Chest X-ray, AP view. Patient: 27 years old, sex F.
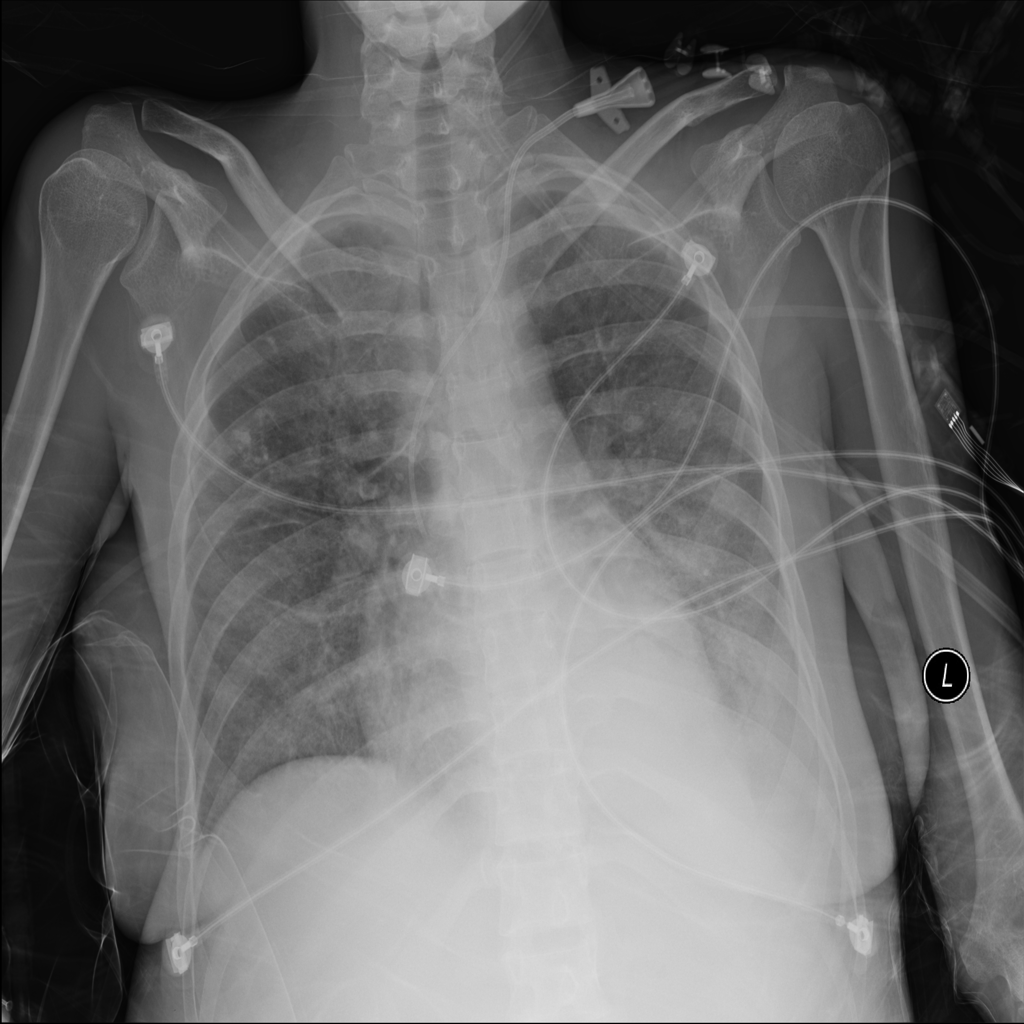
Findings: Atelectasis, Effusion, Infiltration